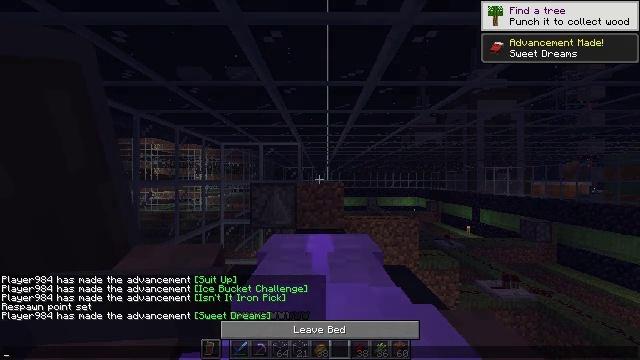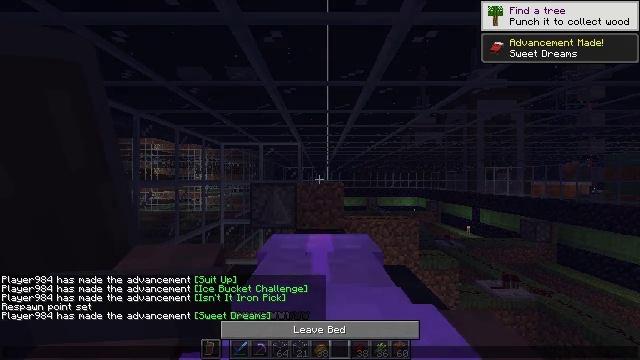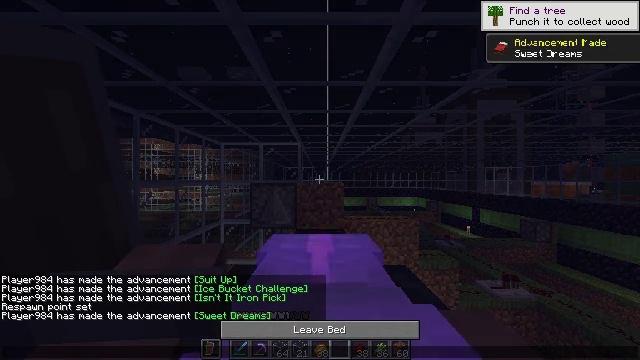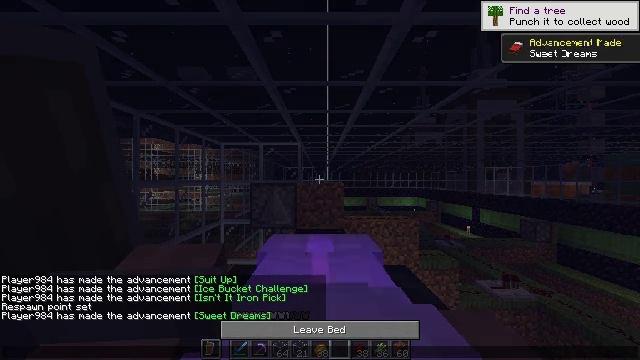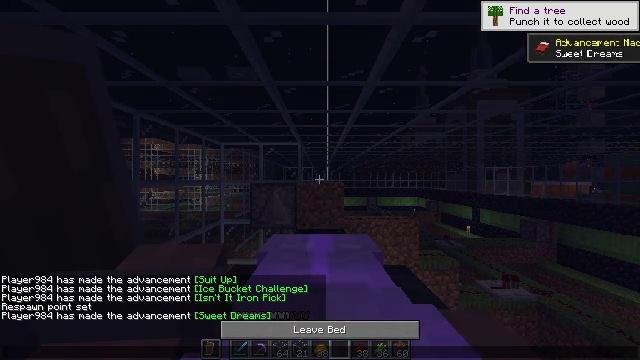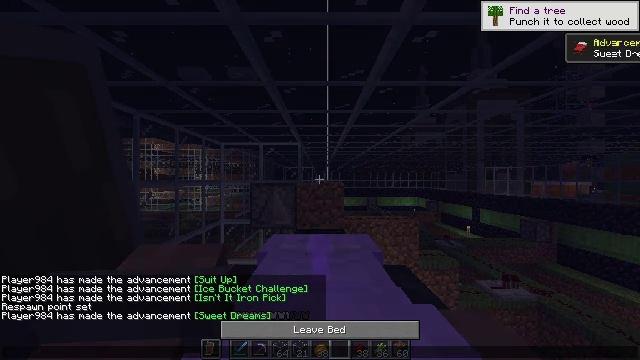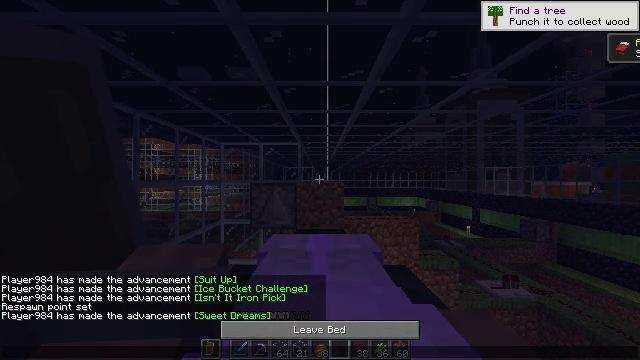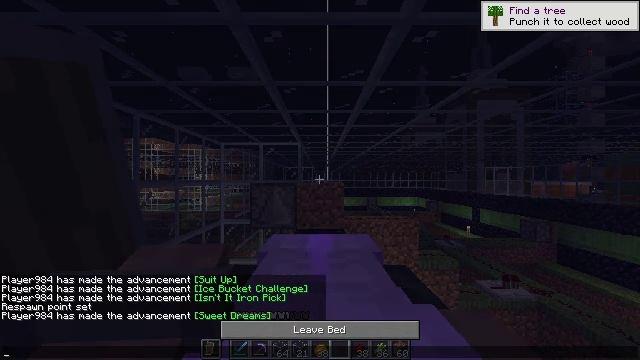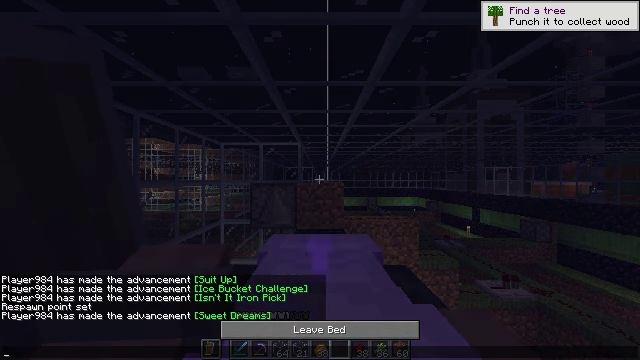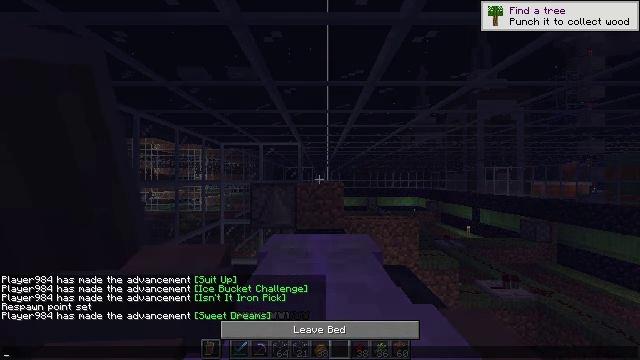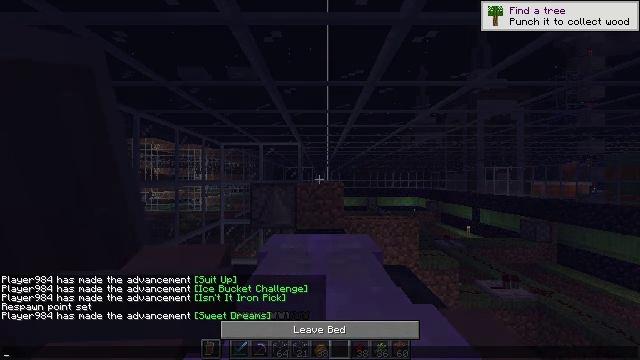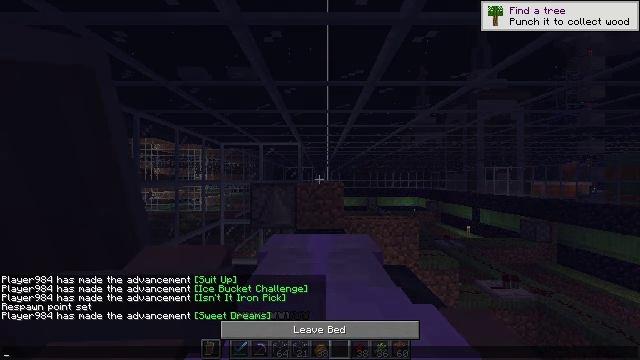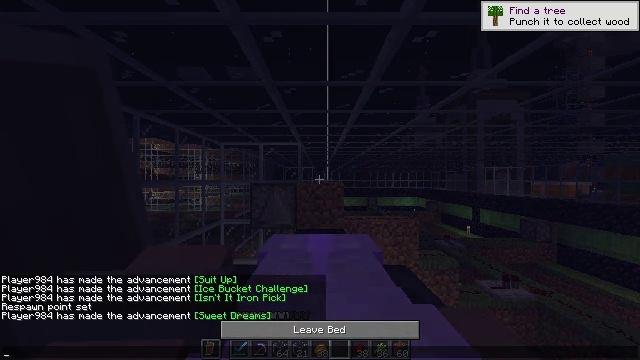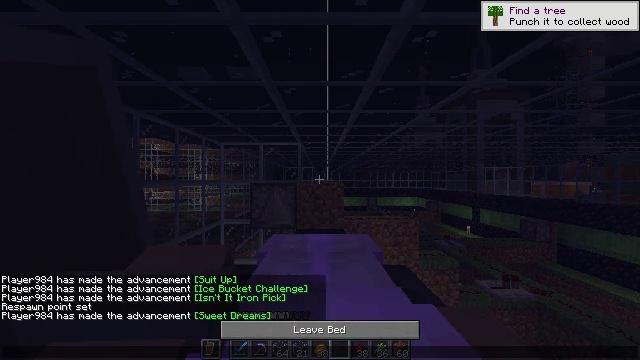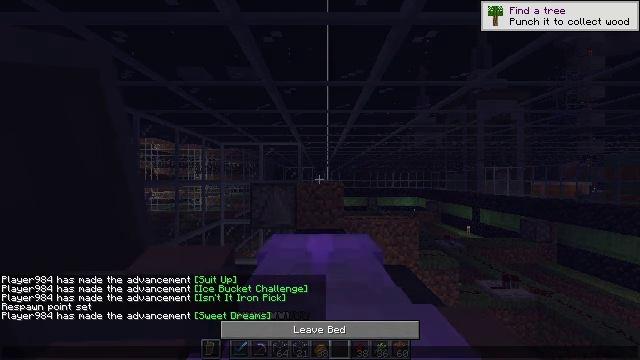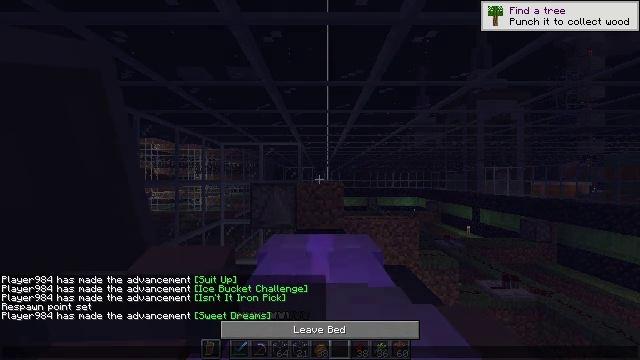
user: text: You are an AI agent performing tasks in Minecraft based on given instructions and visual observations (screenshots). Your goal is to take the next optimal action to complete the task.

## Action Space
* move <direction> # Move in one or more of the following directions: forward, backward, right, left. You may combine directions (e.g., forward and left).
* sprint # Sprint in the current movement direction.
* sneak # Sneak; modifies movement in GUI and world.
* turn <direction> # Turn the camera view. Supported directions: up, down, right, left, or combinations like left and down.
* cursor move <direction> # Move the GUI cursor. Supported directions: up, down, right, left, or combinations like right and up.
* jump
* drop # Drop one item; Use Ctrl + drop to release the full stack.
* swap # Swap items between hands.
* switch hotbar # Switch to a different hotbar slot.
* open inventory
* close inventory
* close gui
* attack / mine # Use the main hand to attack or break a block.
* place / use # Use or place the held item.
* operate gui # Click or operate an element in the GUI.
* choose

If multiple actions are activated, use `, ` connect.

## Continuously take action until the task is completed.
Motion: motion action
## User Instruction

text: Mine the black bed to pick it up.
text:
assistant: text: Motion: no_op
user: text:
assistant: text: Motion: no_op
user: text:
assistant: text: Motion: no_op
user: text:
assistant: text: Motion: no_op
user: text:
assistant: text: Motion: no_op
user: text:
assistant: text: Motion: no_op
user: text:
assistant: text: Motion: no_op
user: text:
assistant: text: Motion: no_op
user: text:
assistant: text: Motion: no_op
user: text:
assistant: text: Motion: no_op
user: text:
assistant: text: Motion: no_op
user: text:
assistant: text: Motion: no_op
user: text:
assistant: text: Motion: no_op
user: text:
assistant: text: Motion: no_op
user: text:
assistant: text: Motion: no_op
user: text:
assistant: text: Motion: no_op
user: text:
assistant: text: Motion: no_op
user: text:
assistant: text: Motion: no_op
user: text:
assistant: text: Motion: no_op
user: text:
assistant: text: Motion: no_op
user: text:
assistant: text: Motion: no_op
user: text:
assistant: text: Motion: no_op
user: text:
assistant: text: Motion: no_op
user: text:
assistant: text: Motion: no_op
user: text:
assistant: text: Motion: no_op
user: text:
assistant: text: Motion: no_op
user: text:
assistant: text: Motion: no_op
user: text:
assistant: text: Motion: no_op
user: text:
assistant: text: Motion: no_op
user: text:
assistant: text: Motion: no_op